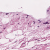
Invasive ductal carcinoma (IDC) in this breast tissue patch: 0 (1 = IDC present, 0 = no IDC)